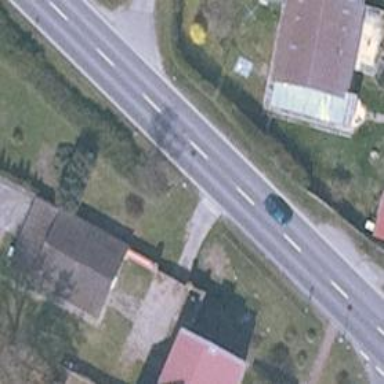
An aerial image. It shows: Primary road with asphalt surface.